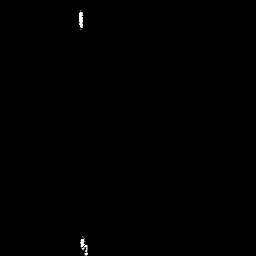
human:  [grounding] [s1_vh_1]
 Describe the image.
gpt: In the satellite image, there is  <ref>1 small ship </ref> <box>[[28, 3, 33, 13, 0]]</box> located at top,  <ref>1 small ship </ref> <box>[[30, 91, 35, 99, 0]]</box> located at bottom.